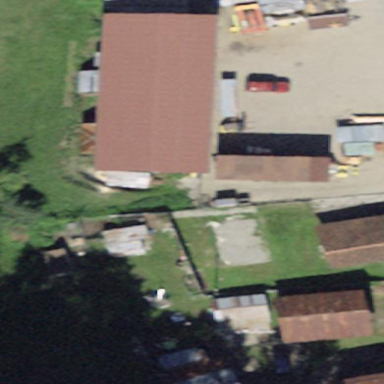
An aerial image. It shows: Farm auxiliary building.